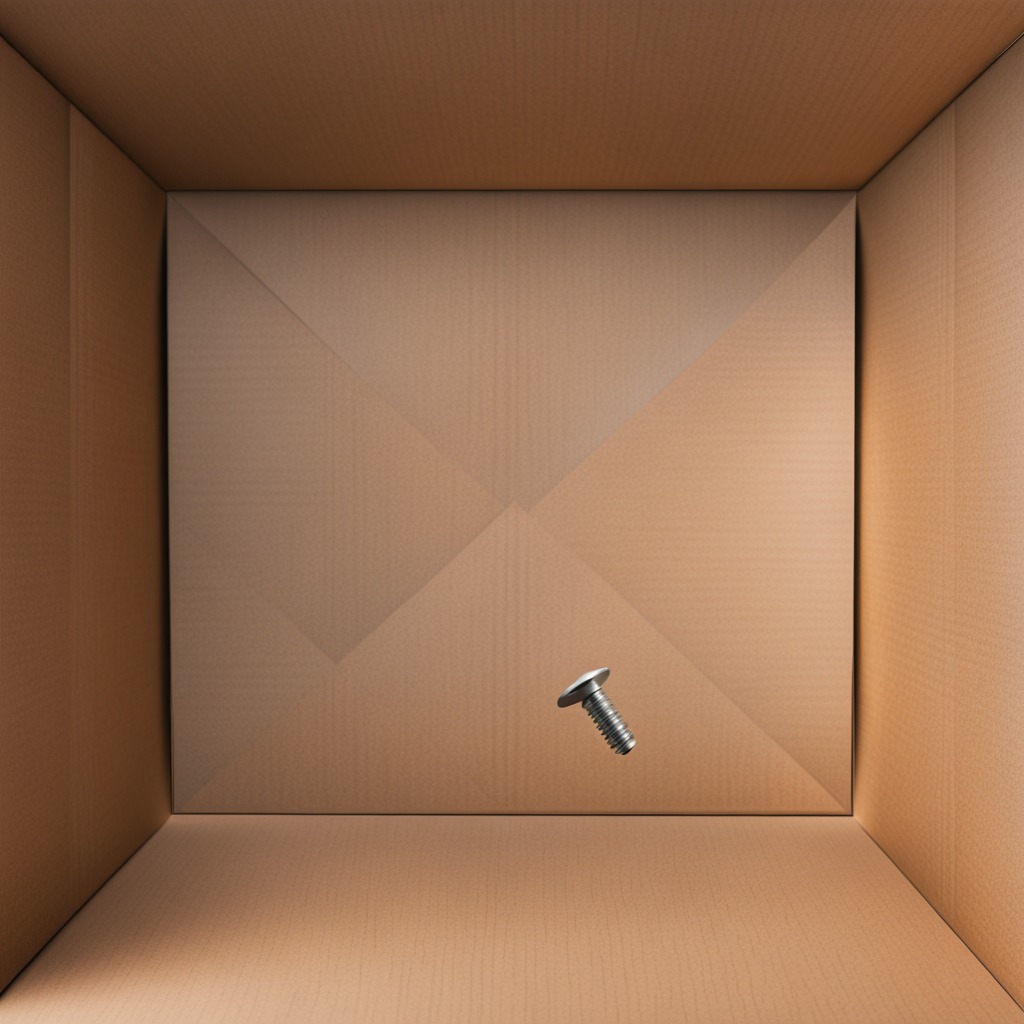
A metal screw is lying on the cardboard box surface in an outdoor workshop during daytime bright natural light soft shadows slightly creased but